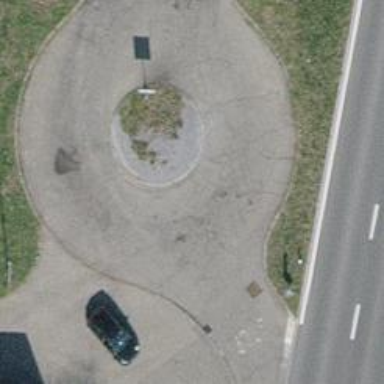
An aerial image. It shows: Turning circle on the road.